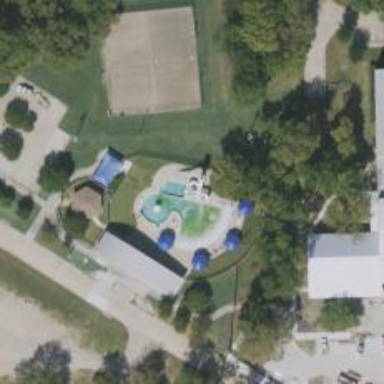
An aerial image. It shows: Water slide attraction.